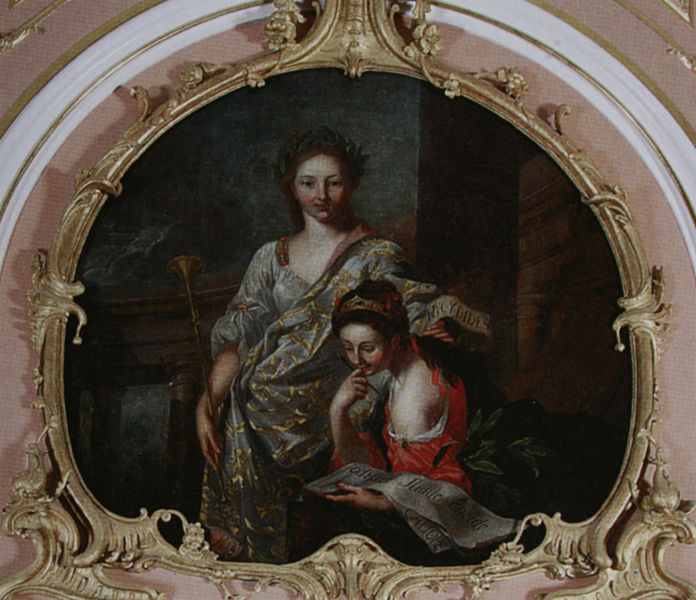
Titel: Klio und Kalliope
Künstler: Johann Heinrich d. Ä. Tischbein
Standort: Calden
Institution: Schloss Wilhelmsthal
Schlagwörter: blau, blätter, dunkel, gemälde, hand, himmel, nackt, umhang, weiß, wolken, frauen, grün, mädchen, ausschnitt, damen, frau, frisur, kleid, kleider, mund, nase, säule, säulen, zimmer, blick, dame, rot, schal, schloss, ornament, jung, wand, architektur, arm, band, barock, gesicht, halten, kleidung, rahmen, bildnis, hals, portrait, porträt, zweige, kirche, gewand, gold, reich, adel, gewänder, mutter, tochter, blatt, pflanze, pflanzen, diadem, frontal, krone, prinzessin, rokoko, rosa, rouge, schulter, schön, seide, oval, rund, ranken, schrift, wangen, bilderrahmen, papier, umarmung, rahmung, bogen, zwei, stab, backen, hof, dark, kartusche, detail, glanz, lesen, verzierung, altrosa, stuck, stola, foto, ruine, antike, buch, medaillon, zweig, nakt, portait, zeitung, allegorie, kranz, lorbeer, lorbeerkranz, rosig, schriftrolle, königin, deckengemälde, fresko, fanfare, freundlich, studium, gips, posaune, wandbild, kopfschmuck, fresco, love, deckenmalerei, bekränzt, rocaille, trompete, schriftband, bodüre, arkathus, dotografie, klugheit, prudentia, stooff, jintergrund, sadness, lorbeerzweig, loorbären, feeling, feminine, lesbian, physical